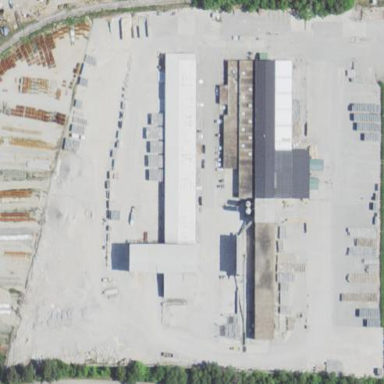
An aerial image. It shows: Industrial area.